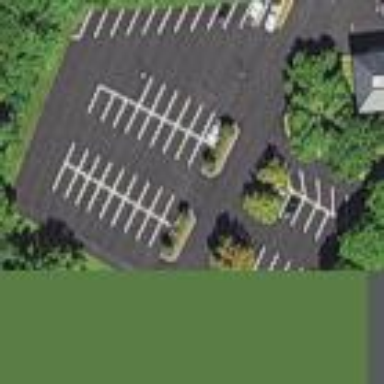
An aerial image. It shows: Parking area.